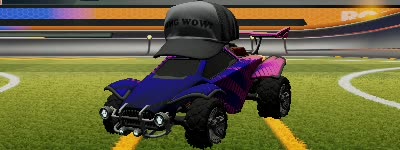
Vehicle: octane